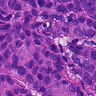
Metastatic tissue present: yes